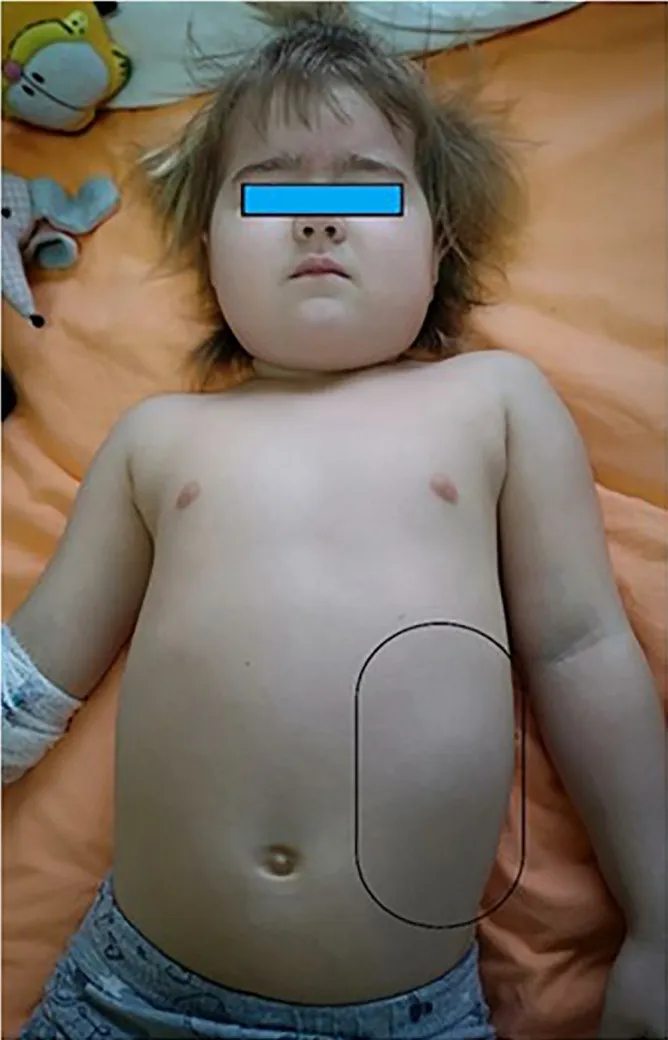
The patient's appearance. A large mass is visible in the left abdomen.
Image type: medical_photograph (other_medical_photograph)